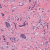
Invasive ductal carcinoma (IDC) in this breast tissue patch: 1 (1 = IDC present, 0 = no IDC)